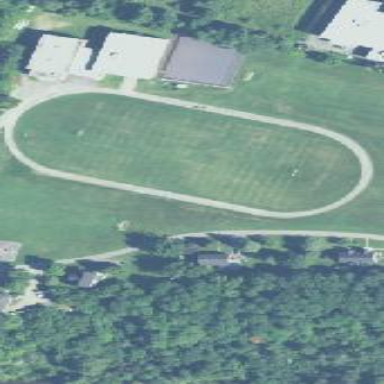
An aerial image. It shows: Athletics track located on leisure land.